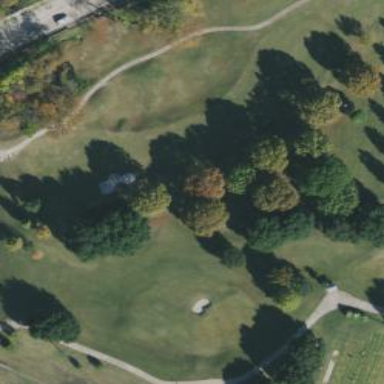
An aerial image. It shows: Grassy area designated as golf fairway.